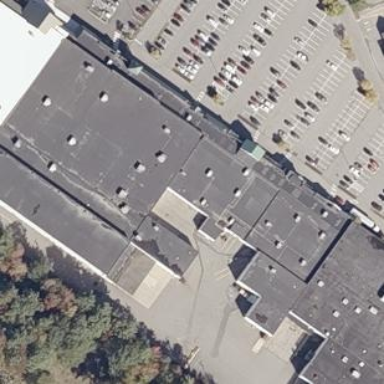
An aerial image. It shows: Mall building.